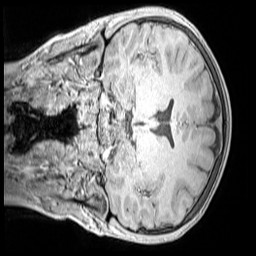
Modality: MP2RAGE
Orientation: coronal
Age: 11
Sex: male
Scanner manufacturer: siemens
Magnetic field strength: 3 T
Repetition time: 4 s
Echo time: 0.00299 s